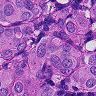
Metastatic tissue present: yes